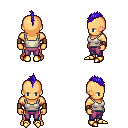
a pixel art fantasy rpg character, male body template, human, tanned skin, white pirate shirt, magenta pants, blue mohawk hairstyle, leather bracers, gold boots, four views (front, back, left, right), 2x2 character sprite sheet, small pixel art, hard edges, no anti-aliasing